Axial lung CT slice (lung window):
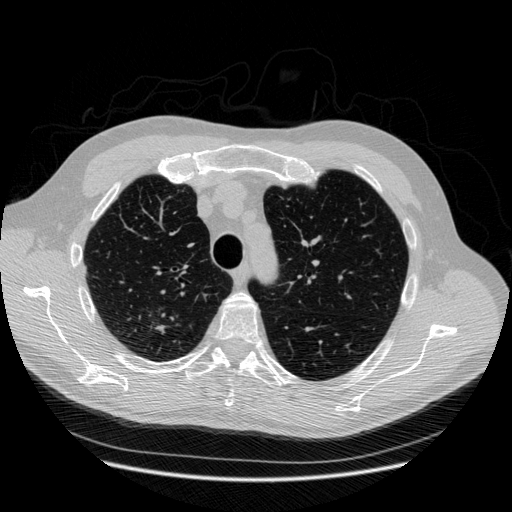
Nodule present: yes
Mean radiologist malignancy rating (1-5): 3.333